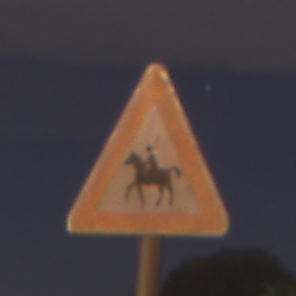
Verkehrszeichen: ReiterRechts
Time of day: Night
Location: Outdoor (Suburban)
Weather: PartlyCloudy
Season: NotSpecified
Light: Artificial